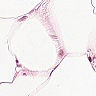
Metastatic tissue present: no